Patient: sex M, age 34
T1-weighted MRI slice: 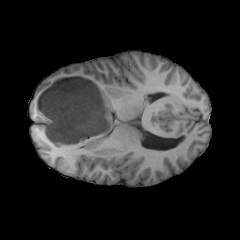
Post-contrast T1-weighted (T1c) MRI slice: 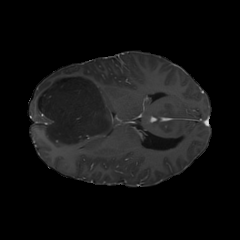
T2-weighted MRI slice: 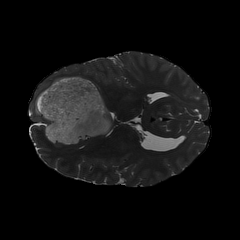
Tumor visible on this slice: yes
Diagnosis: Astrocytoma, IDH-mutant
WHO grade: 2